Brain MRI, t1w sequence, axial 2D slice.
Patient: age 23, sex F, weight 95 kg, height 1.95 m
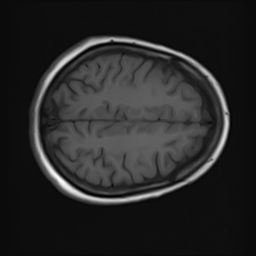